Field crop: maize
Growth stage: 2
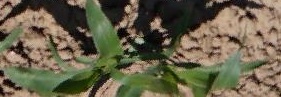
Species: maize